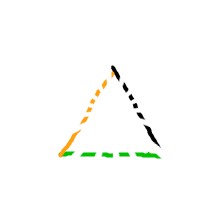
Shape: triangle